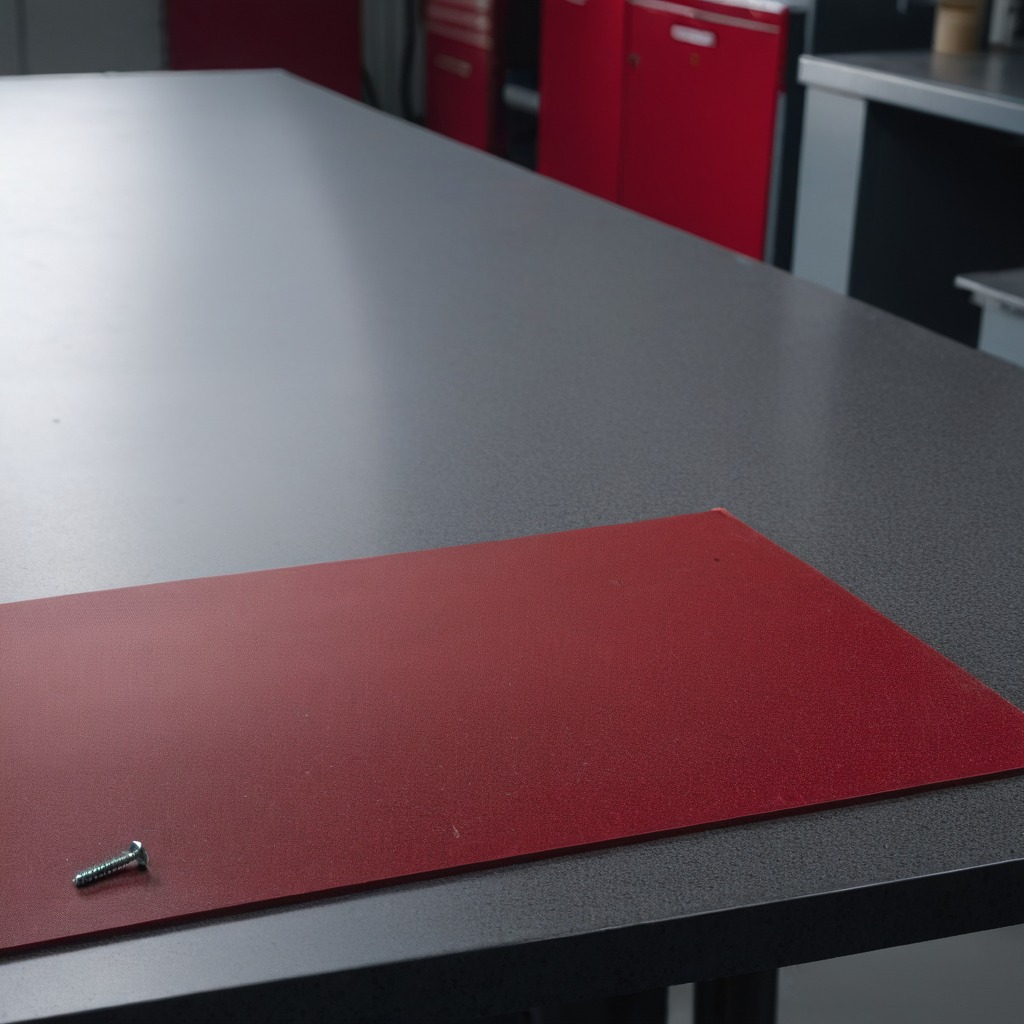
A metal screw lies on the clean granite tabletop covered with a red rubber mat inside a workshop under bright overhead lighting crisp shadows high clarity worn but beneath the mat